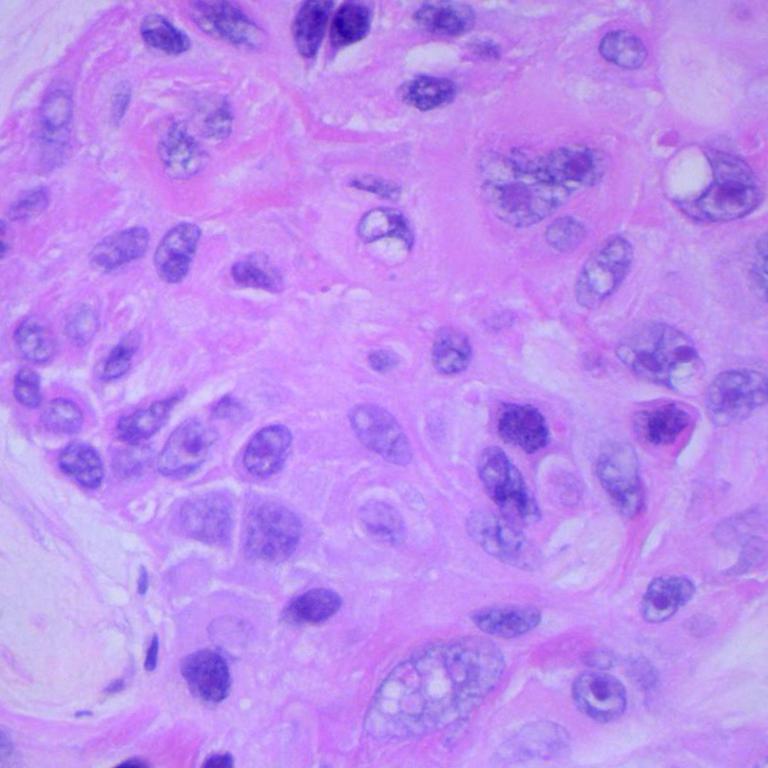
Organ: lung
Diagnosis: squamous carcinomas